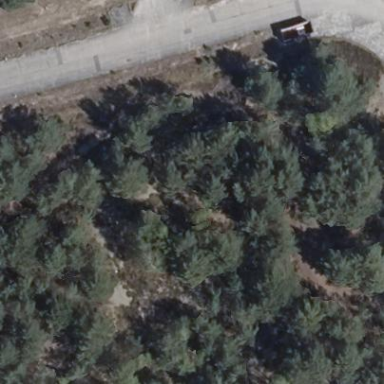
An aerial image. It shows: Forest with evergreen needle-leaved trees.